Question:
I'm doing homework for my SQL query class and I'm stuck on a subquery. I need to list by warehouse the count of the number of items that have an on hand amount less than 20 items. And I need to ONLY display the warehouses that have more than one item with less than 20 on hand. Here is what I have:
'''
select warehouse, on_hand, description
from part
where on_hand < 20 and
( select count(description)
from part
group by warehouse
)
order by warehouse;
'''
What I need help with is the subquery part (if I need one, subqueries are what I struggle with). I don't necessarily want a straight-up answer, but help, like hints and direction.
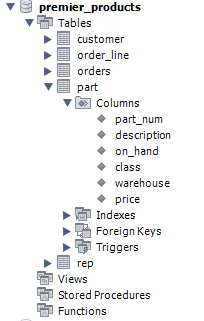
Answer: Well, since you don't want someone to do all the work for you, and you want to use a subquery, you could try the following:
'''
select col1, total_items
from
( select col1,
sum(col2) as total_items
from part
group by col1
)
where total_items < 20 and total_items > 0
order by total_items;
'''
Notice that you'd treat the subquery as a 'table'...
Now, using the HAVING clause:
'''
select warehouse, count(description)
from part
where on_hand < 20
group by warehouse
having count(description) > 1
order by warehouse;
'''
You can learn more about this clause <URL>.